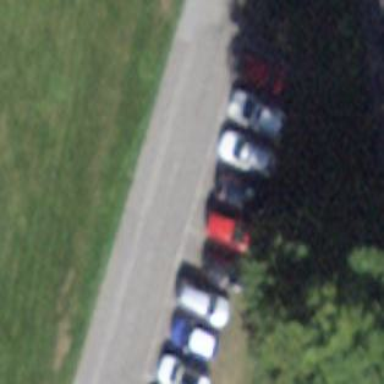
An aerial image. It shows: Parking area with surface.